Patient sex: F
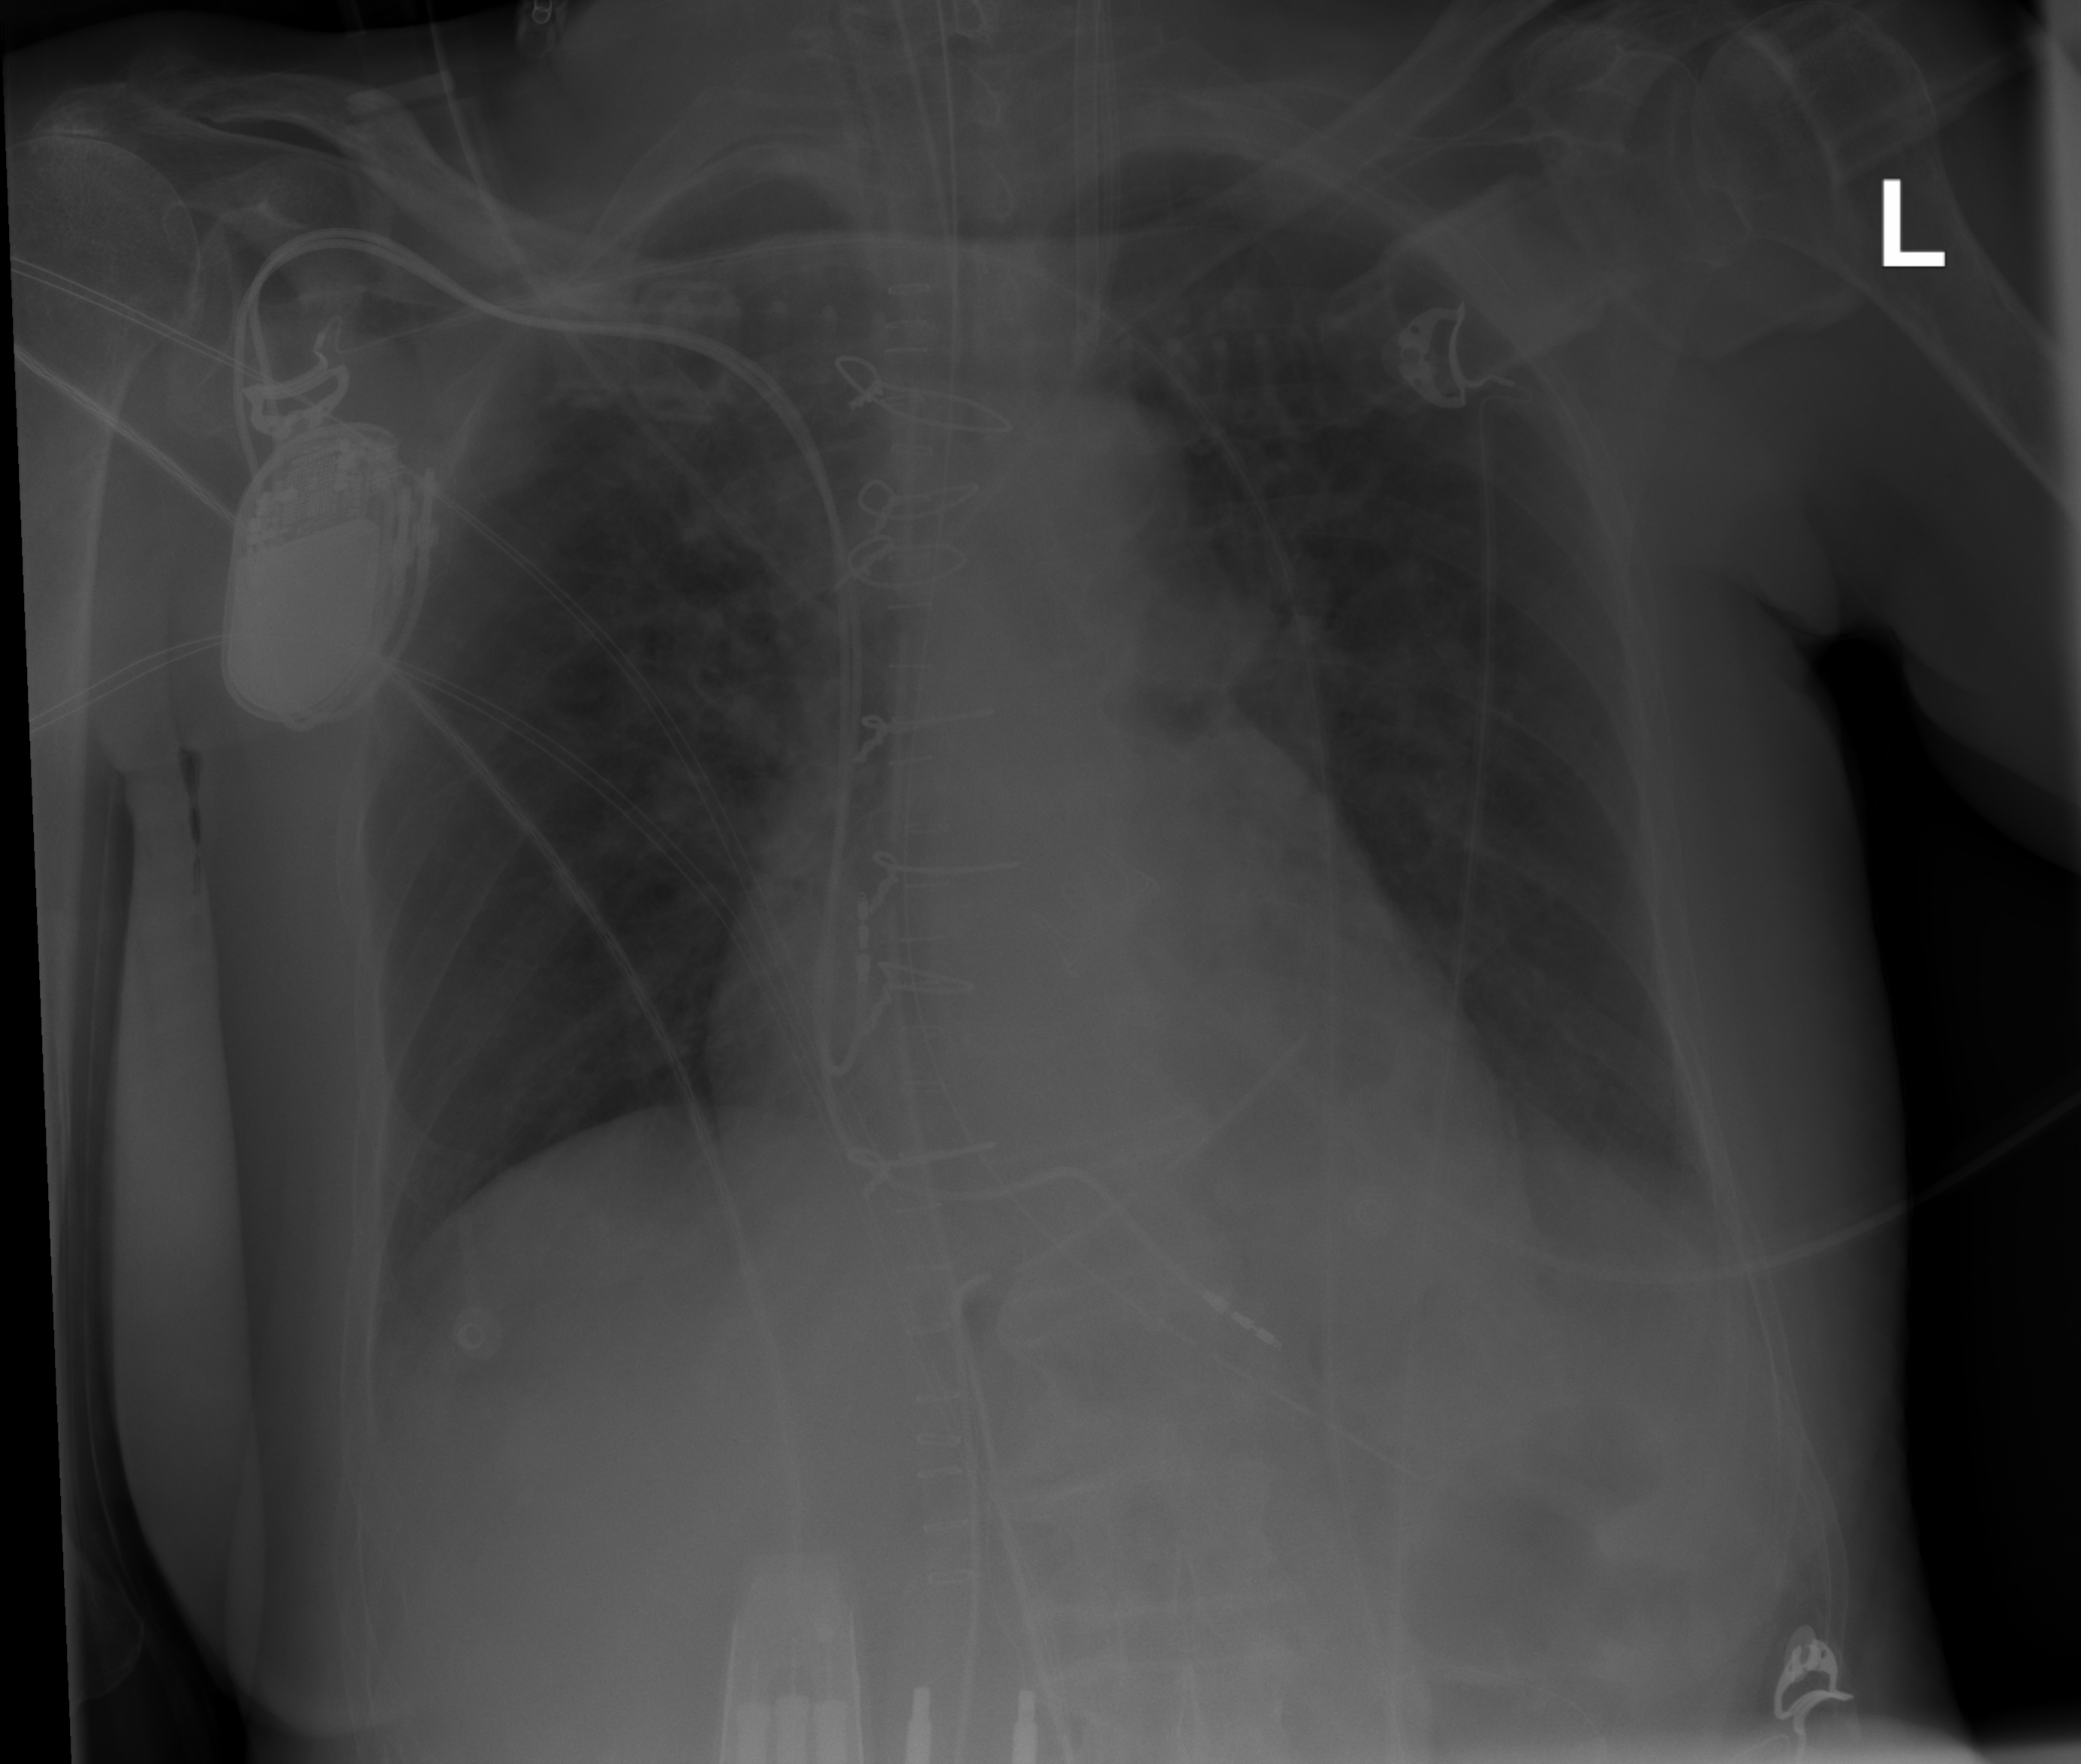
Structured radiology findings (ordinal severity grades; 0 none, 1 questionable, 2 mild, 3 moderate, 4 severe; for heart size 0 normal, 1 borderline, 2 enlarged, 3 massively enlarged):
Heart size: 0
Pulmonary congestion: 0
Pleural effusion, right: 0
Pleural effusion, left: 0
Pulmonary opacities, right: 1
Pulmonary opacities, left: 0
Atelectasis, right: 0
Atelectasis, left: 0